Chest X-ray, AP view. Patient: 58 years old, sex M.
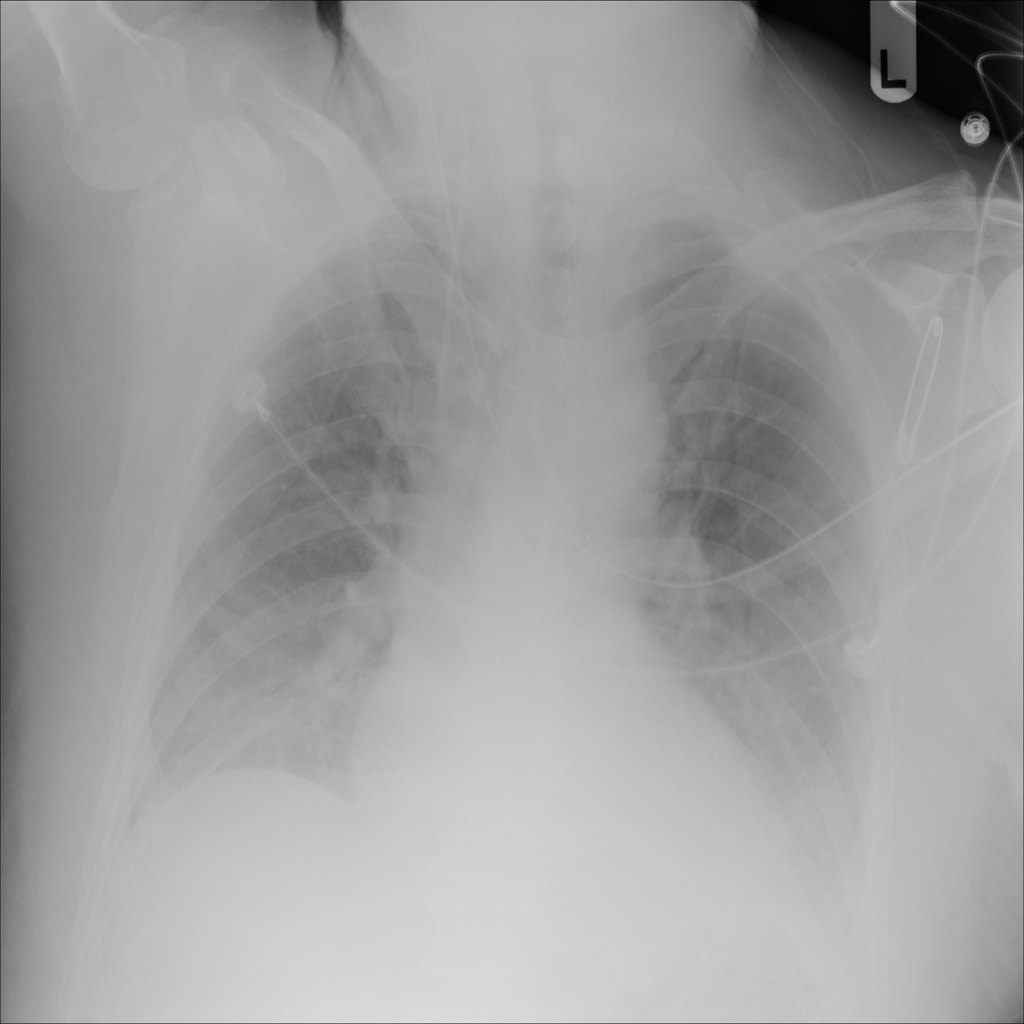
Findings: No Finding